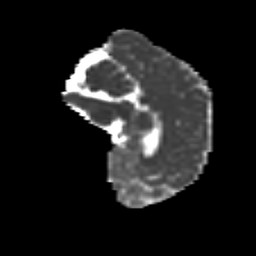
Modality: MD
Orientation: sagittal
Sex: male
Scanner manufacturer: siemens
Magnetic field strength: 3 T
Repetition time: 5 s
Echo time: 0.071 s